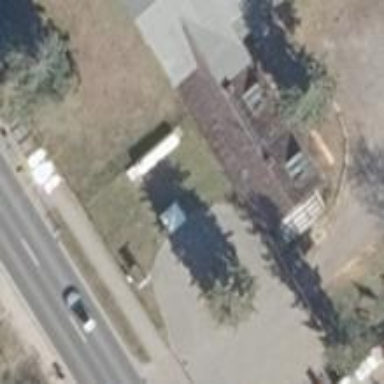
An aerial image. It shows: Fuel station.